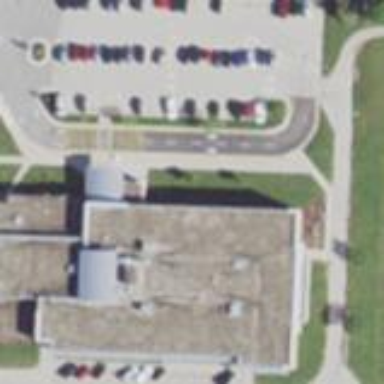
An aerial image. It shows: School building.